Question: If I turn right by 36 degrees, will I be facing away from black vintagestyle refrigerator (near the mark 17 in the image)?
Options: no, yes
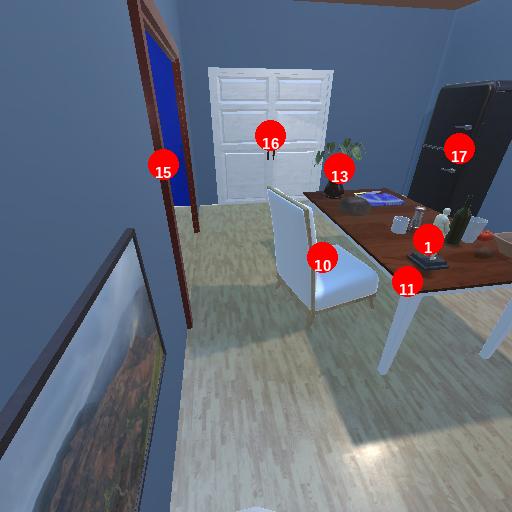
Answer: no